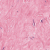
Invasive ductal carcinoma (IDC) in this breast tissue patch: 0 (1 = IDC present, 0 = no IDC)